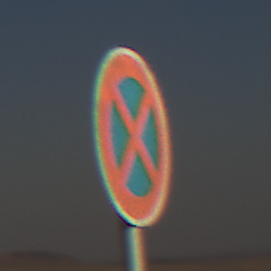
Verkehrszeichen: AbsolutesHalteverbot
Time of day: MorningAfternoon
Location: Outdoor (Nature)
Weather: Clear
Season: NotSpecified
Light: Natural